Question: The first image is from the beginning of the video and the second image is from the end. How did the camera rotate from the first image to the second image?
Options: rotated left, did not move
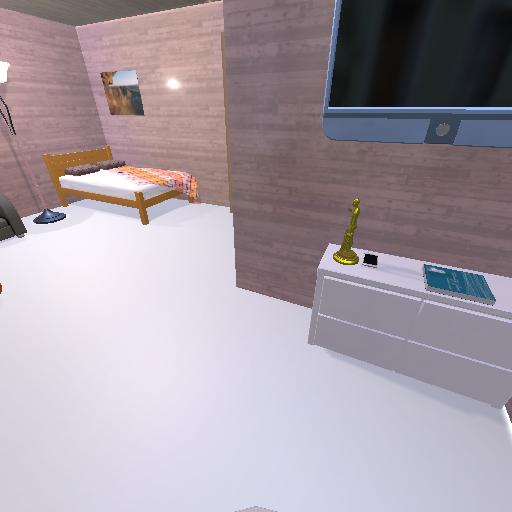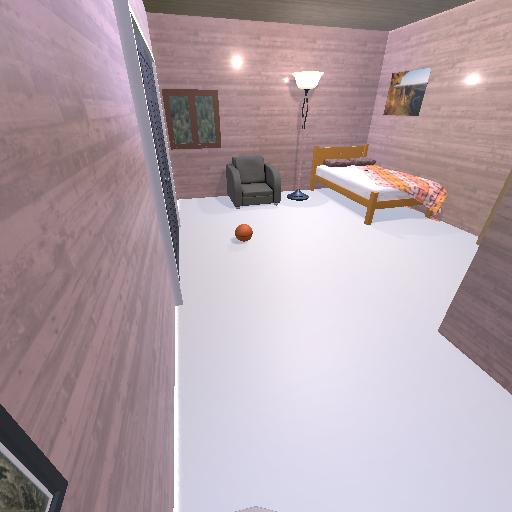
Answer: rotated left